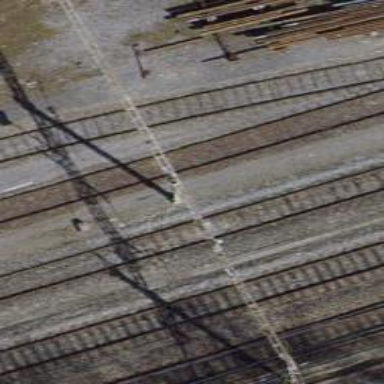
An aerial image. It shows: Catenary mast for power lines.